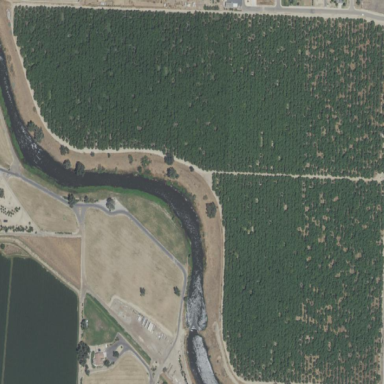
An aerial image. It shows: Orchard.